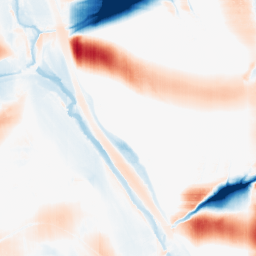
Category: morphological
Decomposition family: morphological_square
Decomposition parameters: operation: average
size: 50
Upsampling method: bicubic
Upsampling parameters: scale: 4
Upsampling scale: 4